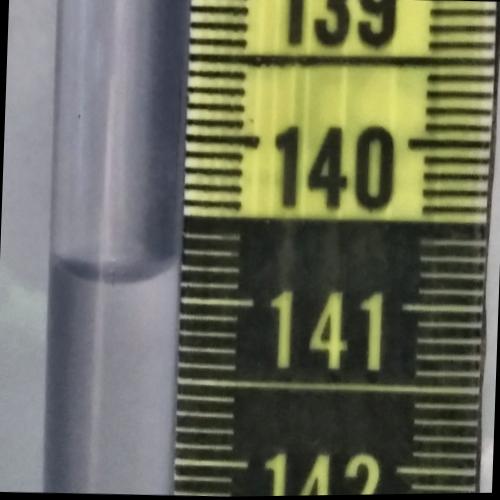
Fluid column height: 140.8 cm